Field crop: maize
Growth stage: 2
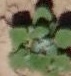
Species: chenopodium